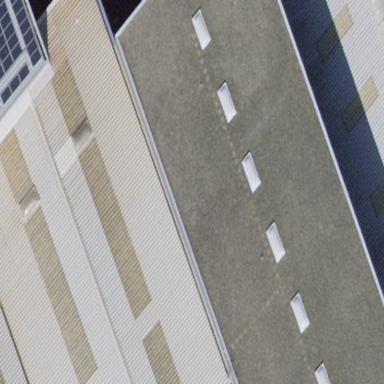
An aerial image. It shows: Industrial building.